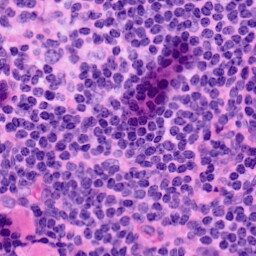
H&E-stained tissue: LymphNode